Question: I have a Jlabel called status that is empty. When I do 'status.setText()' the first time it works normally but when I change it again it overlaps the first change instead of replacing it like it should. What is going on?
'''
package panda.org;
import java.awt.*;
import java.awt.event.*;
import javax.swing.*;
import java.lang.Math;
public class NumberGame implements ActionListener{
JFrame frame;
JLabel rules;
JLabel rulesText;
JLabel rulesText2;
JLabel lets;
JButton play;
JButton exit;
JPanel panel;
Font myFont = new Font("Serif Plain", Font.BOLD, 15);
NumberGame() {
frame = new JFrame("NumberGame");
frame.setDefaultCloseOperation(JFrame.EXIT_ON_CLOSE);
frame.setSize(600, 500);
frame.setLocationRelativeTo(null);
frame.setLayout(null);
frame.setResizable(true);
Image icon = Toolkit.getDefaultToolkit().getImage("C:\Users\Gaming MSI\Pictures\Saved Pictures\download (1).png");
frame.setIconImage(icon);
rules = new JLabel("Rules: ");
rules.setFont(myFont);
rules.setBounds(50, 100, 100, 75);
rulesText = new JLabel("We will pick a random number in the range of 1 -> 50.");
rulesText.setBounds(100, 100, 315, 75);
rulesText2 = new JLabel("Your job is to guess that number!");
rulesText2.setBounds(100, 120, 315, 75);
play = new JButton("Play");
play.setBounds(150, 300, 100, 75);
play.addActionListener(new ActionListener() {
@Override
public void actionPerformed(ActionEvent e) {
int failedAttempts = 0;
JLabel label = new JLabel("Guess the number from 1 till 50");
label.setFont(myFont);
label.setBounds(150, 75, 315, 75);
JLabel hints = new JLabel("");
JTextField text = new JTextField();
text.setBounds(250, 150, 100, 25);
JButton check = new JButton("Check");
check.setBounds(150, 150, 75, 25);
double randomDouble = Math.random();
randomDouble = randomDouble * 50 + 1;
int randomInt = (int) randomDouble;
double finalRandomDouble = randomDouble;
check.addActionListener(new ActionListener() {
@Override
public void actionPerformed(ActionEvent e) {
System.out.println(randomInt);
String nb = text.getText();
int change = Integer.parseInt(nb);
JLabel status = new JLabel("");
status.setBounds(150, 160, 1000, 100);
frame.add(status);
if(randomInt == change) {
status.setText("You chose the correct number!");
status.setForeground(Color.green);
}
if(randomInt != change) {
status.setText("Wrong choice! Try again.");
status.setForeground(Color.red);
}
}
});
rules.setText("");
rulesText.setText("");
rulesText2.setText("");
frame.add(hints);
frame.add(label);
frame.add(check);
frame.add(text);
}
});
exit = new JButton("Exit");
exit.setBounds(350, 300, 100, 75);
exit.addActionListener(new ActionListener() {
public void actionPerformed(ActionEvent e) {
int result = JOptionPane.showConfirmDialog(frame,"Are you sure want to exit?", "Exit",
JOptionPane.YES_NO_OPTION,
JOptionPane.QUESTION_MESSAGE);
if(result == JOptionPane.YES_OPTION){
System.exit(0);
}else if (result == JOptionPane.NO_OPTION){
}else {
}
}
});
frame.add(play);
frame.add(exit);
frame.add(rules);
frame.add(rulesText);
frame.add(rulesText2);
frame.setVisible(true);
}
public static void main(String[] args) {
NumberGame number = new NumberGame();
}
@Override
public void actionPerformed(ActionEvent e) {
}
}
'''
Someone asked for more code so this is all of my code! I hope this helps :D
The problem is in these lines
'''
if(randomInt == change) {
status.setText("You chose the correct number!");
status.setForeground(Color.green);
}
if(randomInt != change) {
status.setText("Wrong choice! Try again.");
status.setForeground(Color.red);
}
}
'''
This is how the result appears:

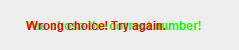
Answer: There are some improvements to do in your code:
1. You're using null-layout and setBounds(...) which is not advised it will give you more headaches than solutions, it may seem like the best / easiest way to build complex GUIs but it's not, here's an example of why. Swing has to deal with multiple OS, PLAFs, screen sizes and resolutions, let the layout managers do that work for you, all you have to do is combine them.
2. Every time you call check.addActionListener(new ActionListener() {, you're creating a new instance of your JLabel named status, and because you're using null-layout and you're placing it in the same position, they're overlapping.
Follow the first advice given in this answer, rebuild the whole thing with layout managers, move the 'status' label as a class member and you shouldn't have any problems.